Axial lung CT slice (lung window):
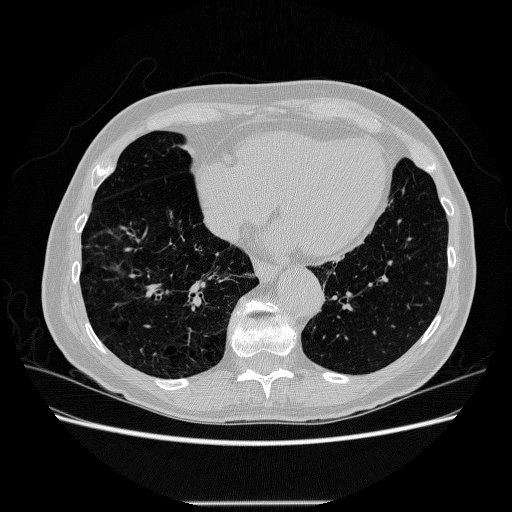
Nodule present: no